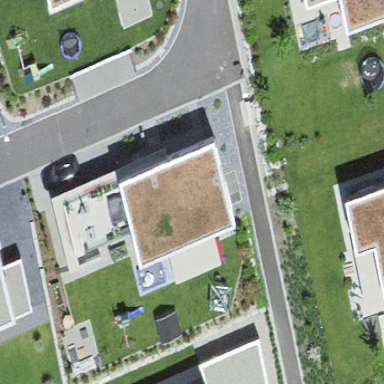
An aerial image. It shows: Residential building.